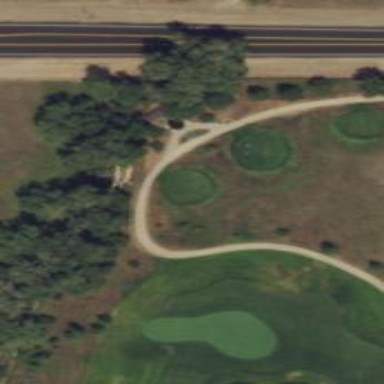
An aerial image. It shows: Track noted as Golf Cart path.